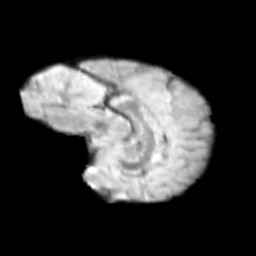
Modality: T2w
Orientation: sagittal
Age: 14
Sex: female
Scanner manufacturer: siemens
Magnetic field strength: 3 T
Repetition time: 3.8 s
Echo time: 0.07 s